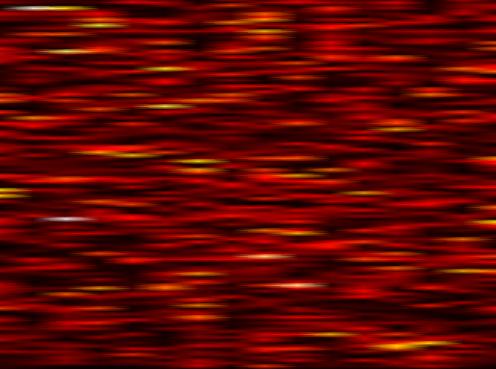
Label: OFDM